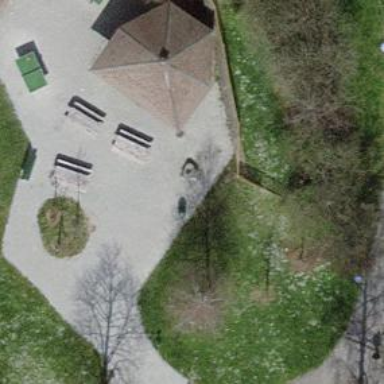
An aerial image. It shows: Picnic table located in leisure land area.